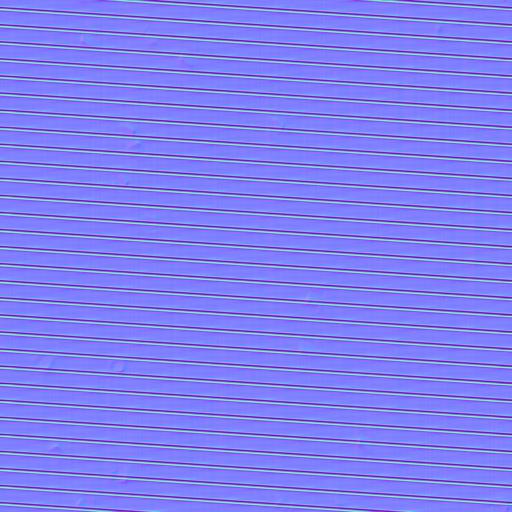
industry metal pipe